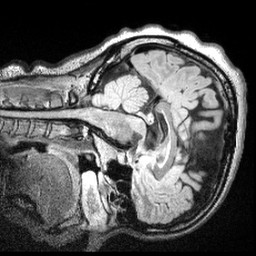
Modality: FLAIR
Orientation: sagittal
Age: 39
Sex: female
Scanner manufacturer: siemens
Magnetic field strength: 3 T
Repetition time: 5 s
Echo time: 0.387 s